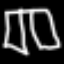
Label: pants